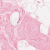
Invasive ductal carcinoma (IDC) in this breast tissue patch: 0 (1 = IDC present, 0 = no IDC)